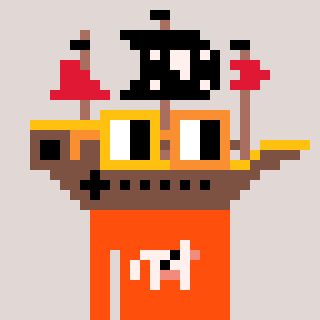
a pixel art character with square yellow and orange glasses, a pirateship-shaped head and a orange-colored body on a warm background